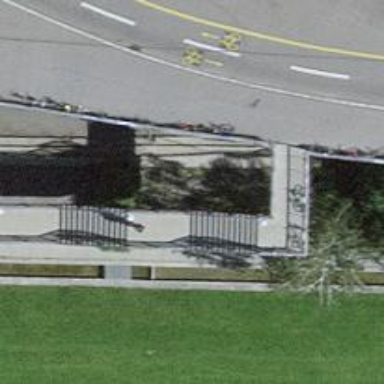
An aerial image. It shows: Concrete steps with ramp.